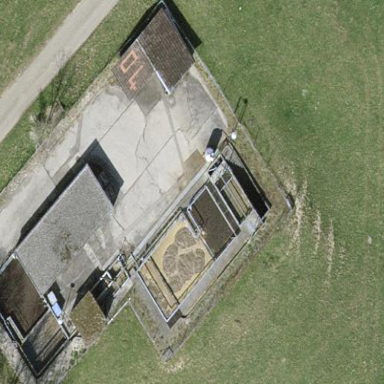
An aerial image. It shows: Wastewater plant.